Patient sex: F
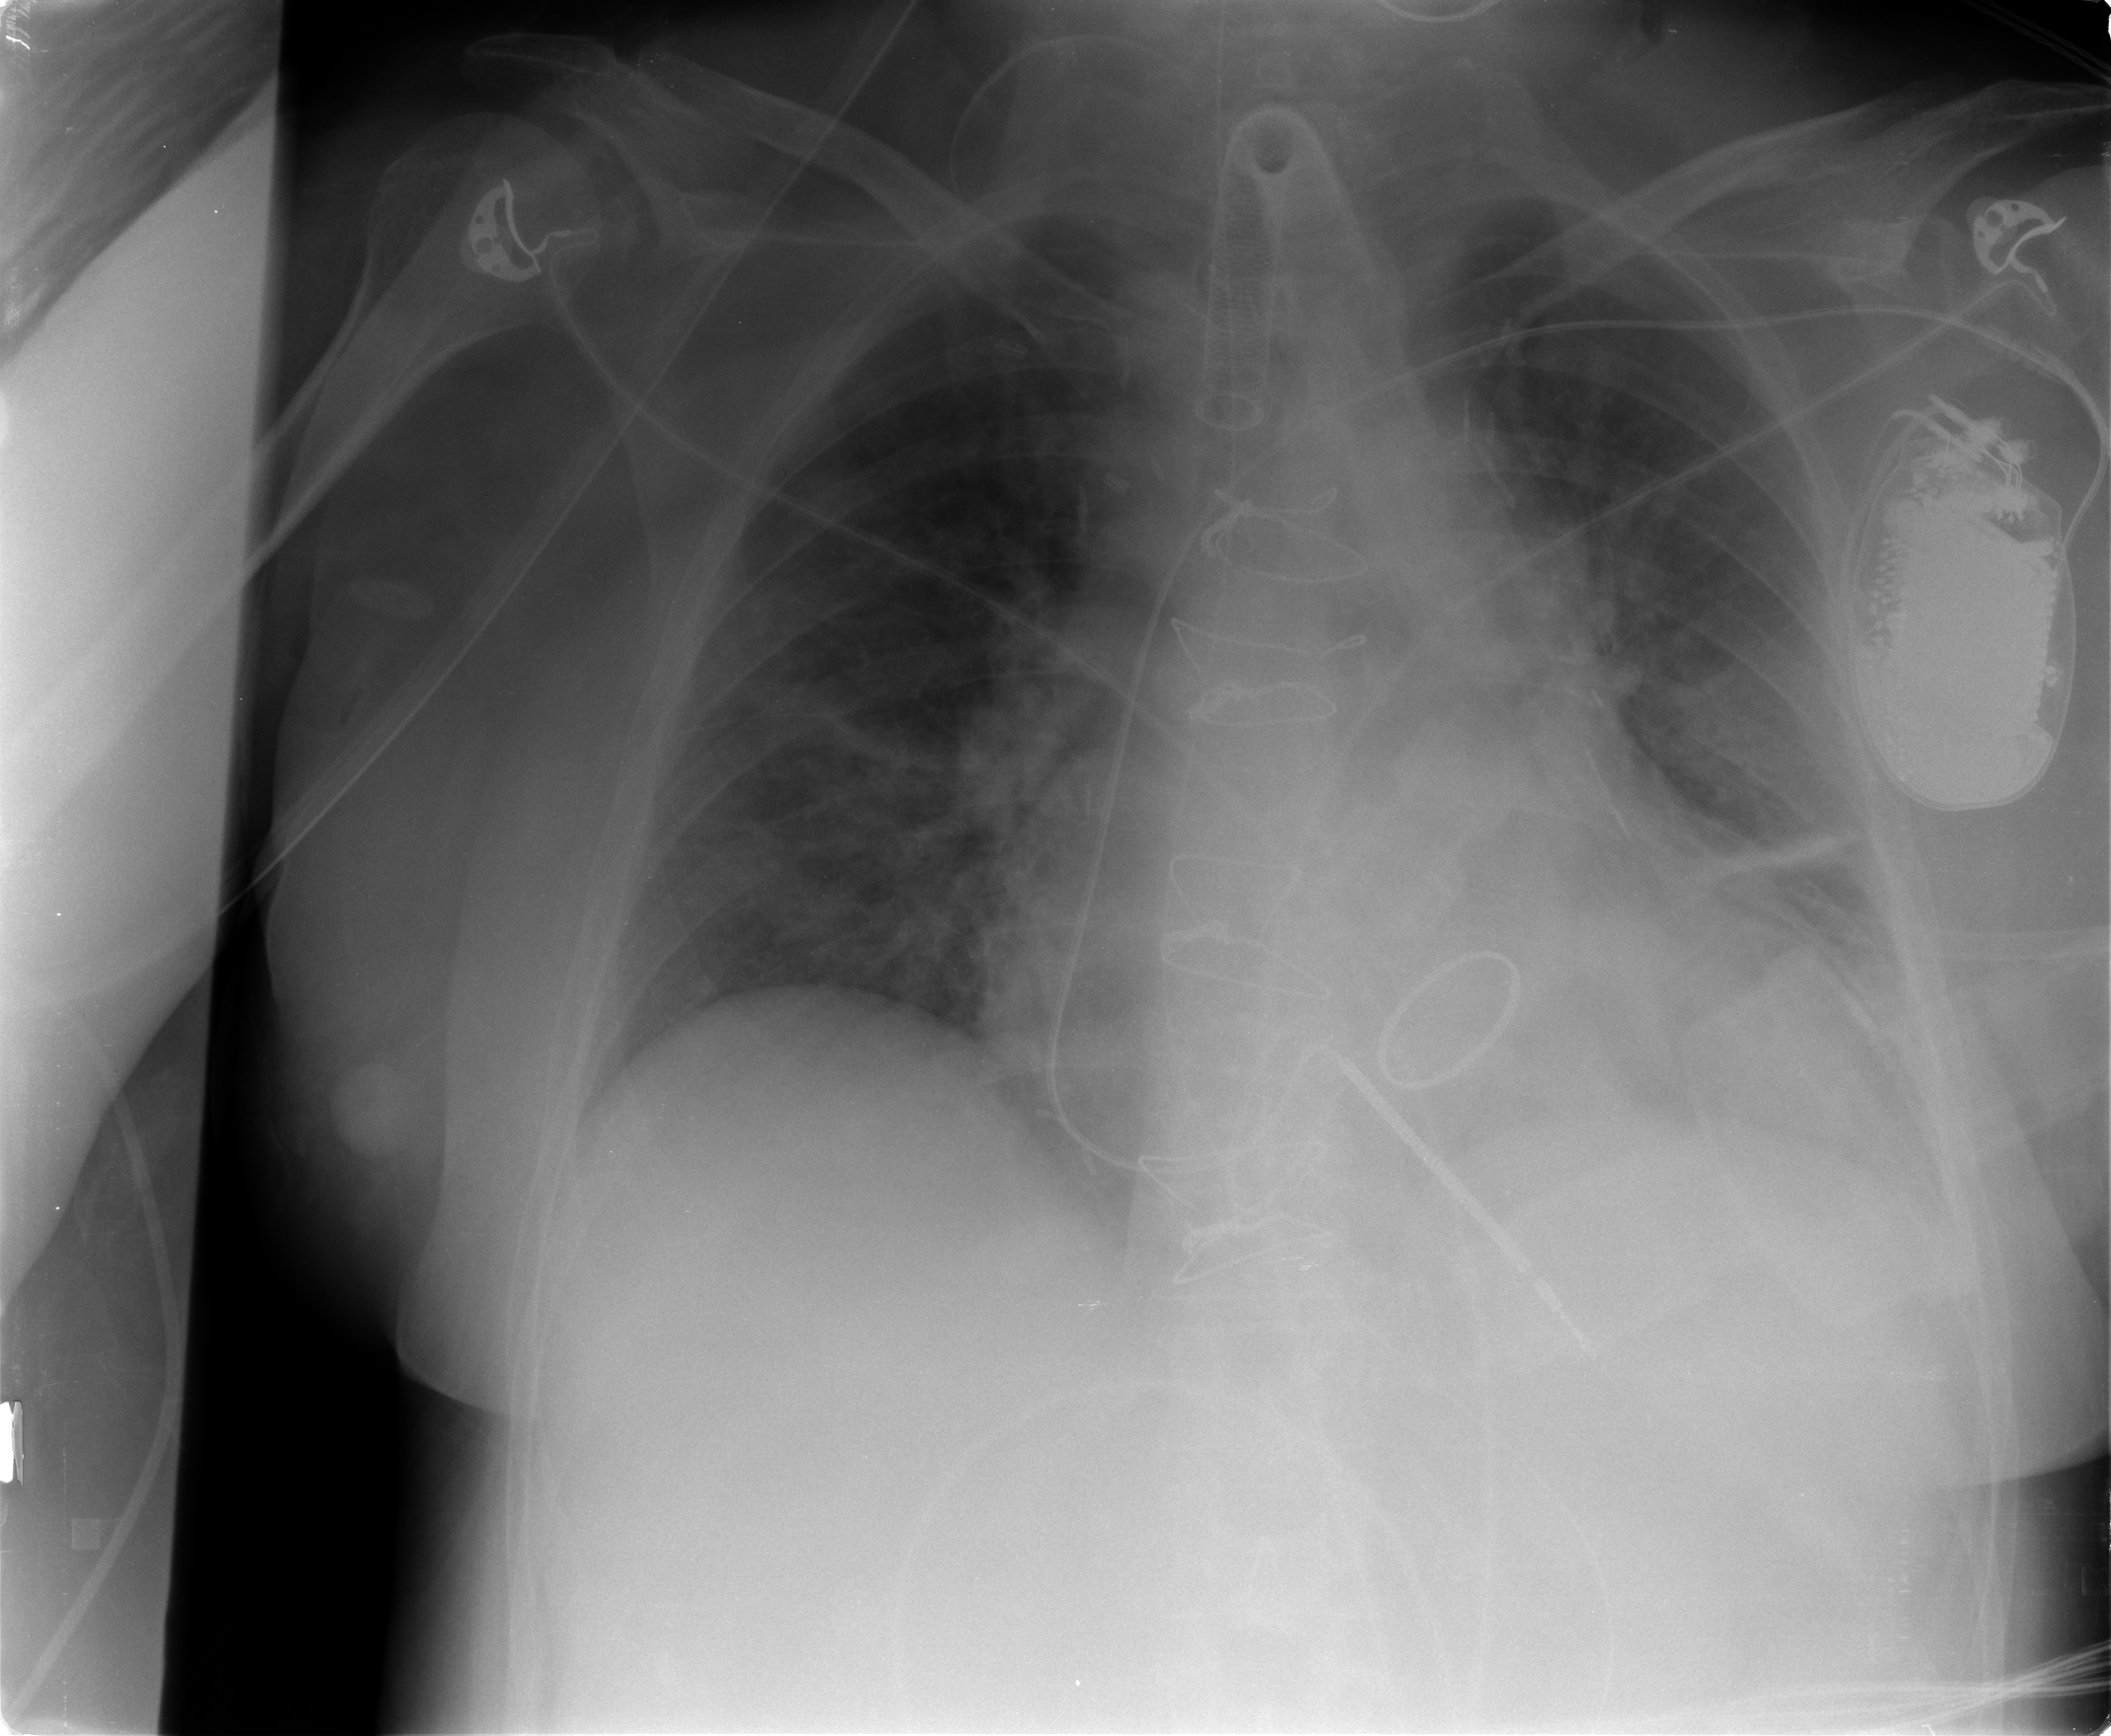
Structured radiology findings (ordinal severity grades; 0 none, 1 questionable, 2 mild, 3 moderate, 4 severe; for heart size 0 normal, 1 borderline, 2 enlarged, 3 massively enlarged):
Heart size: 2
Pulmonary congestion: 1
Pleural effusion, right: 0
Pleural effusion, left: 1
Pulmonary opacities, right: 2
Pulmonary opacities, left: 1
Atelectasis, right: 2
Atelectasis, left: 2